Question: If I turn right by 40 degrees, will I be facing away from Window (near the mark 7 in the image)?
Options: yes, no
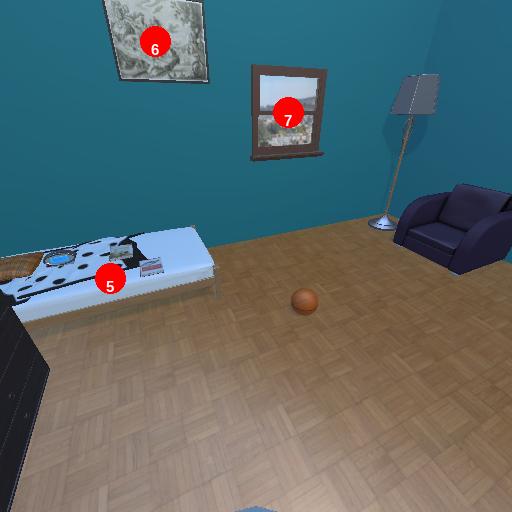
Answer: yes